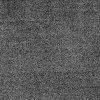
Atmospheric dust classification: dusty